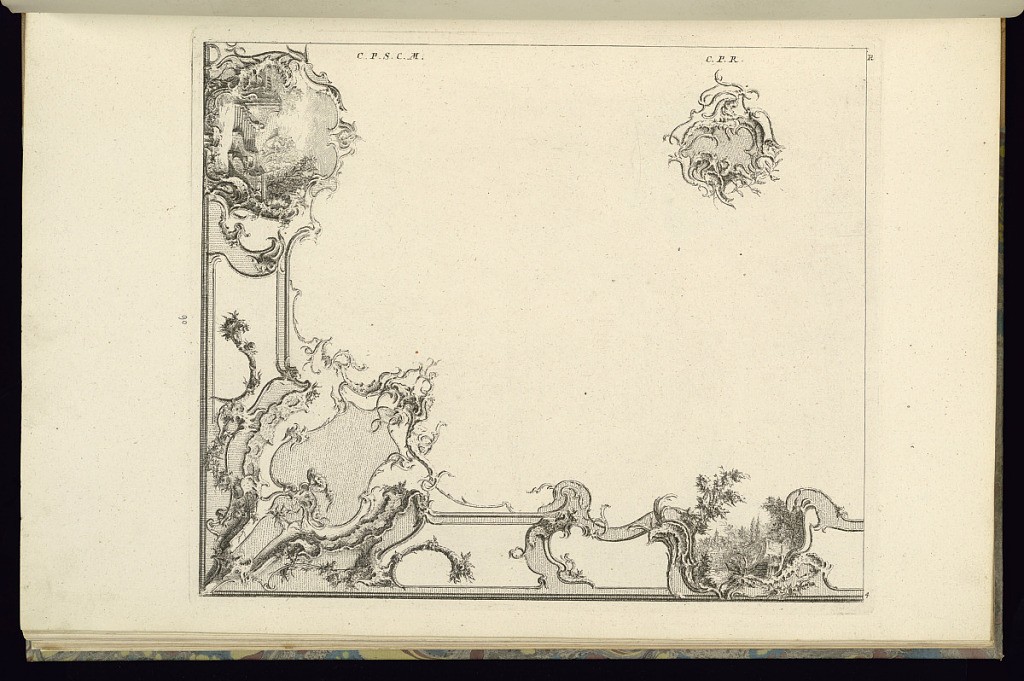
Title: Design for Ceiling Ornament
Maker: François de Cuvilliés the Elder, Belgian, 1695 - 1768
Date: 1745
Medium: Etching and engraving on off-white laid paper
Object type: Print
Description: View of a quarter of a vaulted ceiling, the border decorated with elaborate cartouches in Rococo style, the largest cartouche at the lower left corner blank within. At left edge, within cartouche, a framed view of architectural elements including stairs and walls. At right edge, within cartouche, a similar scene with trees and a fountain.